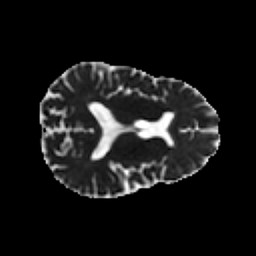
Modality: MD
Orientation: axial
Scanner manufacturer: ge
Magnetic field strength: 3 T
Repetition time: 17 s
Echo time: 0.0874 s